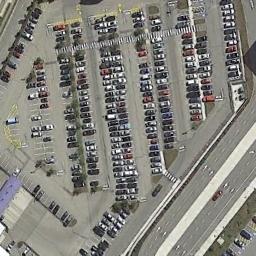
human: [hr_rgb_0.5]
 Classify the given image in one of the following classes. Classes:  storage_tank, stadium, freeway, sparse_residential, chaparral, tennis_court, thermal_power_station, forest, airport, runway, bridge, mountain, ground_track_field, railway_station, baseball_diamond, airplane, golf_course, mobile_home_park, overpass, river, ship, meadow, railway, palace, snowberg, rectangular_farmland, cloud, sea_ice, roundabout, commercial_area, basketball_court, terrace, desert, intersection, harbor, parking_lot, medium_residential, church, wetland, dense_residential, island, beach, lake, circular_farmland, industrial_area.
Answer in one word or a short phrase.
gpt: parking_lot